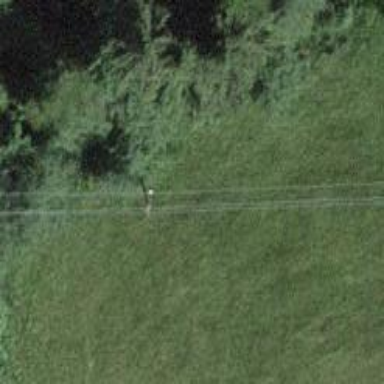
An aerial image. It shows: Utility pole in the area.